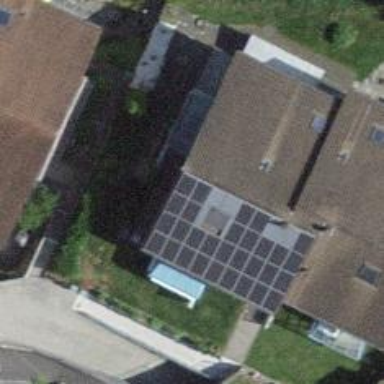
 consisting of solar photovoltaic panels."